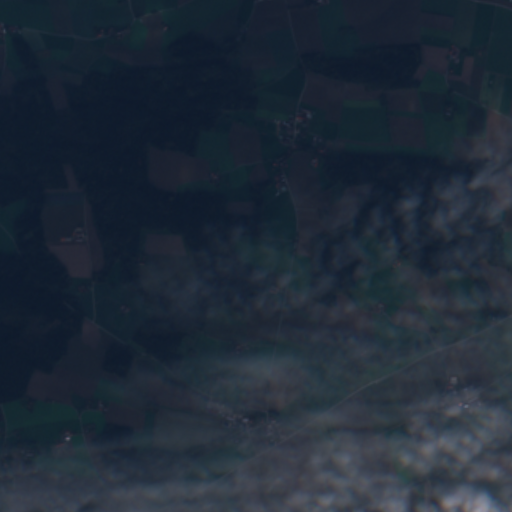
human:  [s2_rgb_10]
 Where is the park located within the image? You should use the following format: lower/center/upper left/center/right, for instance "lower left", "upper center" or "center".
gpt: The park is located in the lower left of the image.
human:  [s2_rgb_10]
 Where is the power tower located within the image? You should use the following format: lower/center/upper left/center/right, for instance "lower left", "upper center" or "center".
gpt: The power tower is located in the upper of the image.
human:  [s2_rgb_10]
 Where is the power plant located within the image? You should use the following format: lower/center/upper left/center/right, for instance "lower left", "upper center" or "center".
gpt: There is no power plant in the image.